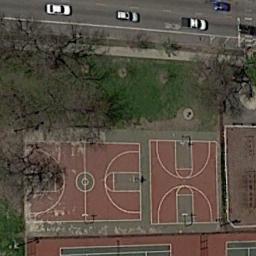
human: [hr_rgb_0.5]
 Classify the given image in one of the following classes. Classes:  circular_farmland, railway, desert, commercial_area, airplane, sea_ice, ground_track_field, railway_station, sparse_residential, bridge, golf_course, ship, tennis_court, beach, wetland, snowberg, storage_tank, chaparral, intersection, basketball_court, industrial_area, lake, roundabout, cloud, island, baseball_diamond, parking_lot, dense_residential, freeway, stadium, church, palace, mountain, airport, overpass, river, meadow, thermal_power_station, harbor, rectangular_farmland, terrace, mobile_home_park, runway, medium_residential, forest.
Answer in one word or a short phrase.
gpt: basketball_court